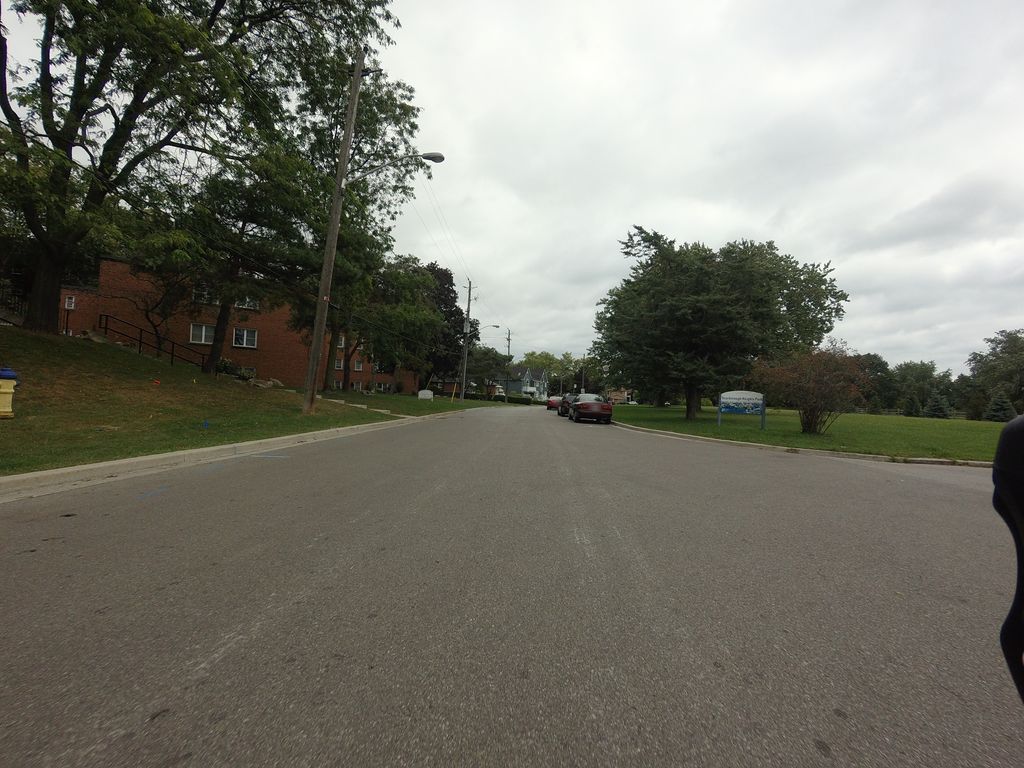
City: toronto